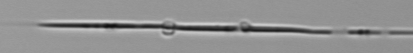
Label: Pseudo-nitzschia